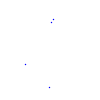
Particle: proton